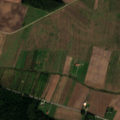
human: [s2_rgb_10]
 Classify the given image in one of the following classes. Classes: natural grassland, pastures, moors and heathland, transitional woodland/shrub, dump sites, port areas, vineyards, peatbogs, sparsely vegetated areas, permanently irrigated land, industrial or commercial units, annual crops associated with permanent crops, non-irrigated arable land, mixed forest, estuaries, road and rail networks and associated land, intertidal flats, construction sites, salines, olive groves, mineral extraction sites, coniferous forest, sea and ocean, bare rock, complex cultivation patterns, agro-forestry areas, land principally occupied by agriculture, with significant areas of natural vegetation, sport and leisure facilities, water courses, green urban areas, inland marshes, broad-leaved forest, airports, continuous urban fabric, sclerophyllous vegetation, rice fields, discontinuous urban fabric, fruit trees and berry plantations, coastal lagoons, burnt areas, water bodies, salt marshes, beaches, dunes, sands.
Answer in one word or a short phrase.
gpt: non-irrigated arable land, land principally occupied by agriculture, with significant areas of natural vegetation, coniferous forest